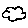
Label: cloud